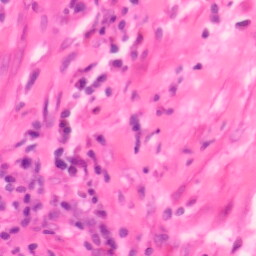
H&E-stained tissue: Colon